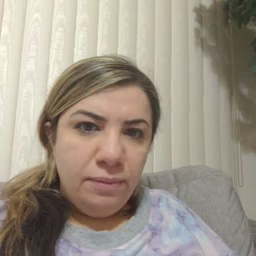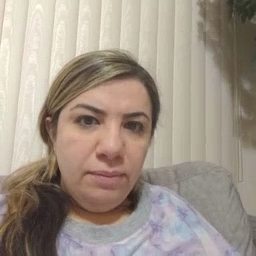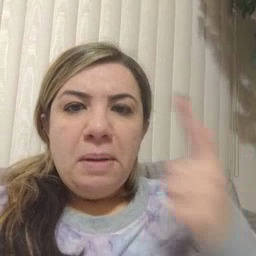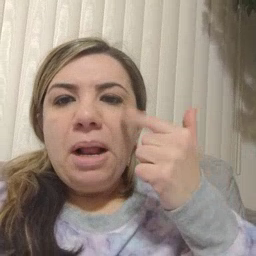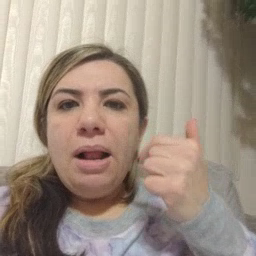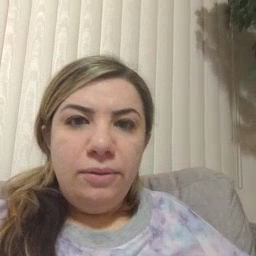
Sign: cry